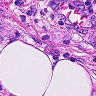
Metastatic tissue present: yes